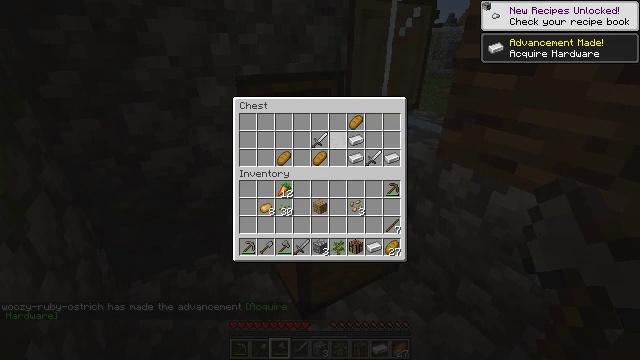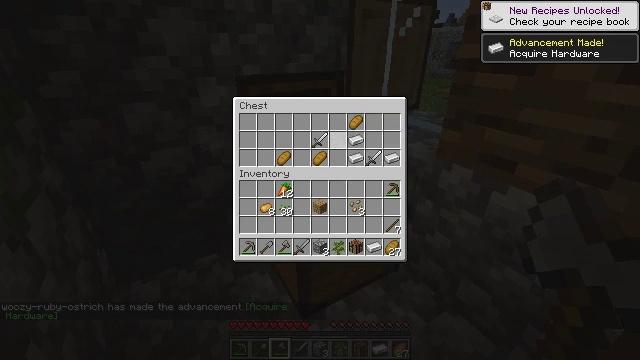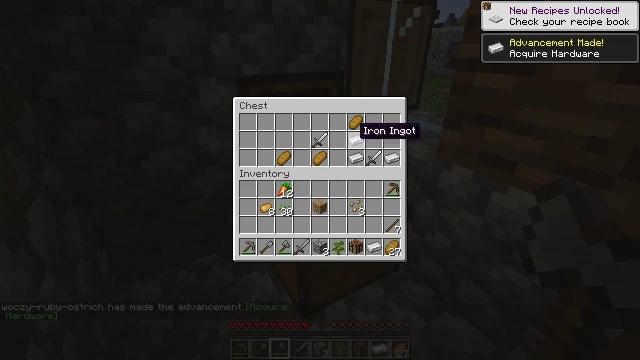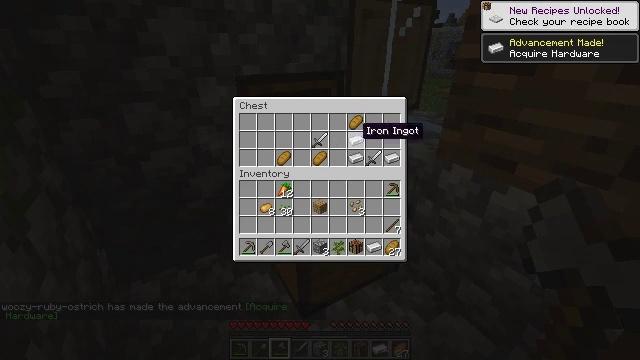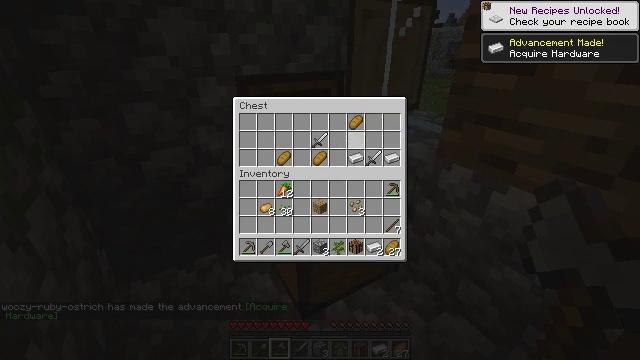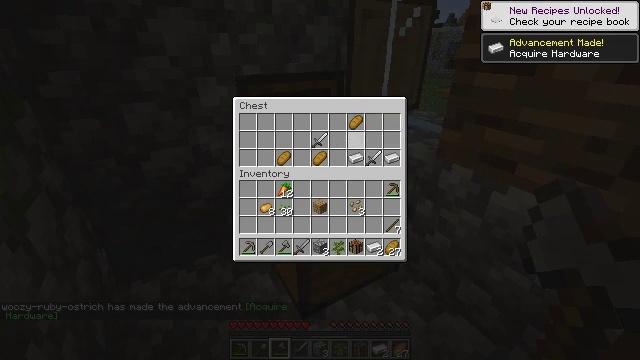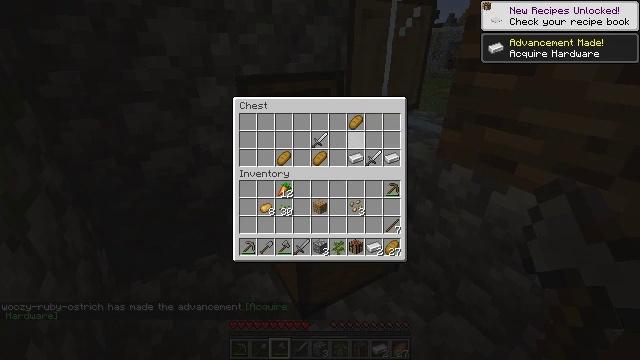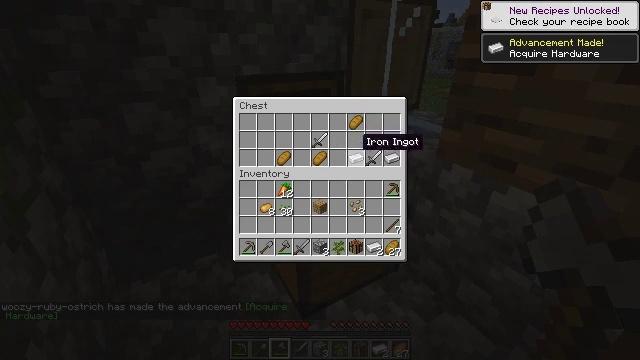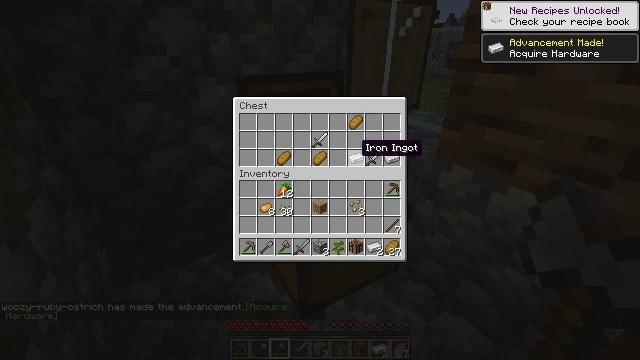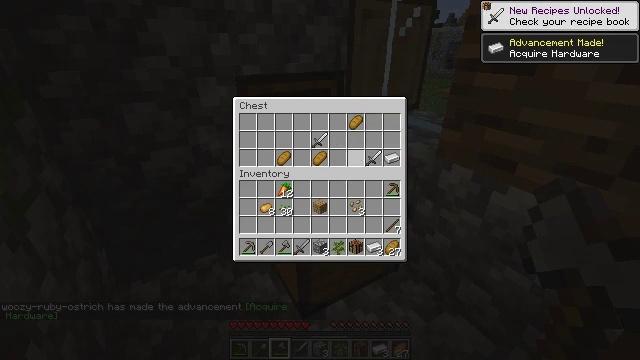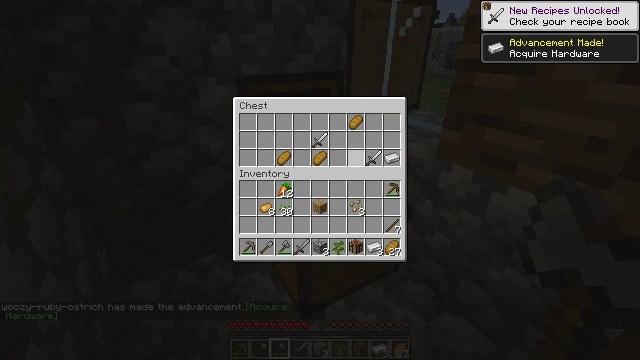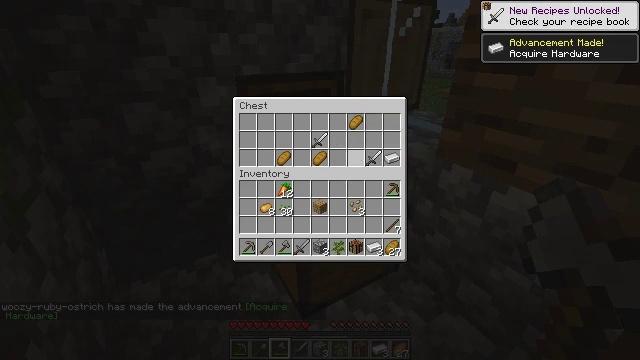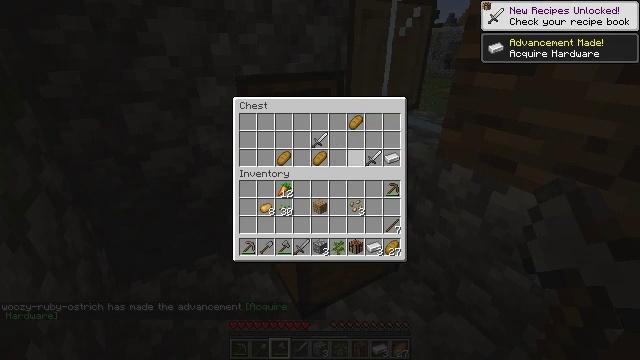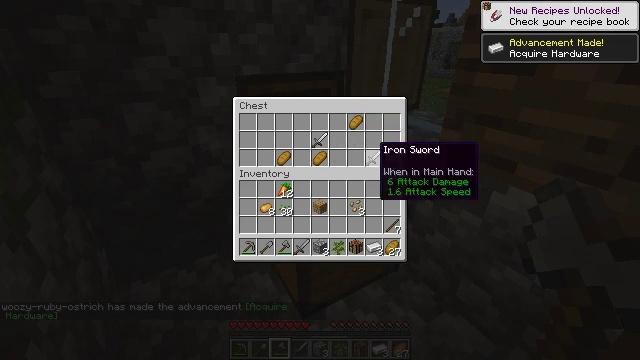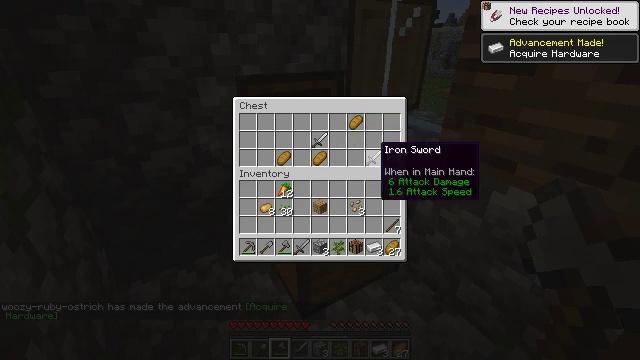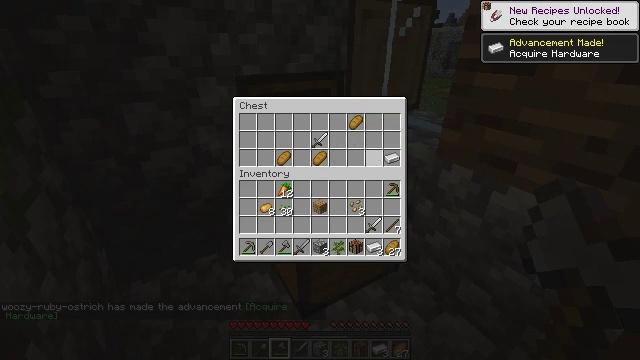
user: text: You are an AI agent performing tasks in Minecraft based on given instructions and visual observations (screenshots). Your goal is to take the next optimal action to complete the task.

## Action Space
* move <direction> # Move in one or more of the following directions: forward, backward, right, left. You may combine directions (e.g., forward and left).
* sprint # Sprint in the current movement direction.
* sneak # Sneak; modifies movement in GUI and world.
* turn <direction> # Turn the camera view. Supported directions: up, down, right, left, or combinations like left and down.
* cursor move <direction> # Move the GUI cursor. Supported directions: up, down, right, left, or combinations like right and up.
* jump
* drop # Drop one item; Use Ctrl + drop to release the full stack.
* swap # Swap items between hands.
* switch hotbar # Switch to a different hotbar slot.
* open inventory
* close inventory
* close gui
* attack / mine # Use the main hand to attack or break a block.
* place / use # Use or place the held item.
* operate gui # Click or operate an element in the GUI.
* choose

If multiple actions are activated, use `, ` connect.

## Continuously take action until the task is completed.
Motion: motion action
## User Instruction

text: Attack the clay block to obtain it.
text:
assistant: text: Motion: sneak, choose
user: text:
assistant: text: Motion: sneak, cursor move right
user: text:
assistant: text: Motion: sneak
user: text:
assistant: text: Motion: sneak, choose
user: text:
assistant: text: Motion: sneak, choose
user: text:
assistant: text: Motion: sneak, choose
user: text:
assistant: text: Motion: sneak, cursor move down
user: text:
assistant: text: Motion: sneak
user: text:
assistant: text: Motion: sneak, choose
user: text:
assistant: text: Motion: sneak, choose
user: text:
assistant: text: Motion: sneak
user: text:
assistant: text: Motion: sneak, cursor move right
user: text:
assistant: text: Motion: sneak, cursor move right
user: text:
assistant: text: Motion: sneak
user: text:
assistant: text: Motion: sneak, choose
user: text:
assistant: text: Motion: sneak, choose
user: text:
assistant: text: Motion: sneak, cursor move right
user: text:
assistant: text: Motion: sneak, cursor move right
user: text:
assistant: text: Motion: sneak, choose
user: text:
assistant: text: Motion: sneak, choose
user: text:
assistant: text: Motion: sneak, cursor move left and up, choose
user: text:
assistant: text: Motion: sneak, cursor move left and up
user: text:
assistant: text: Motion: sneak
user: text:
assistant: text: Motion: sneak
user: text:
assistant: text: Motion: sneak
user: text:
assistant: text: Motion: sneak, choose
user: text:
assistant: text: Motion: sneak, choose
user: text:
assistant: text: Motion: sneak, choose
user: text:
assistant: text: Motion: sneak, choose
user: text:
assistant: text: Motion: sneak, cursor move left